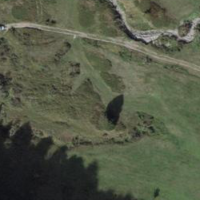
EUNIS habitat code: 26
Species observed at this site:
Alnus alnobetula